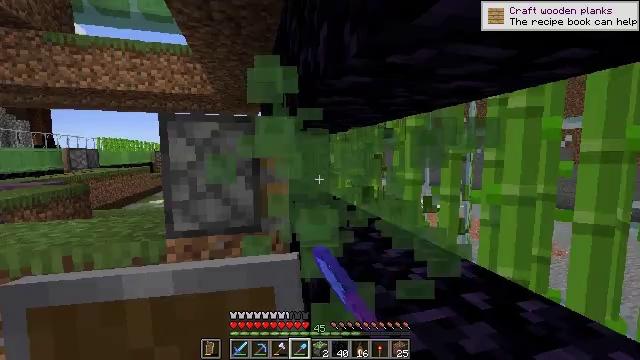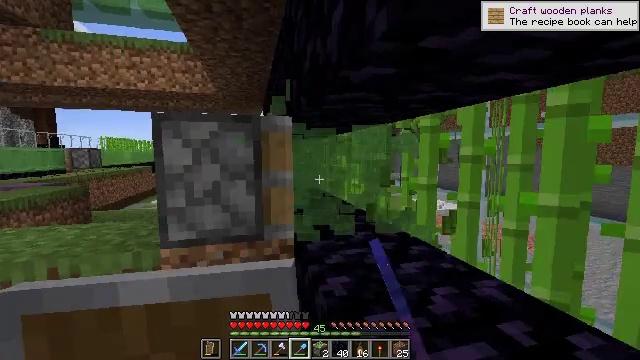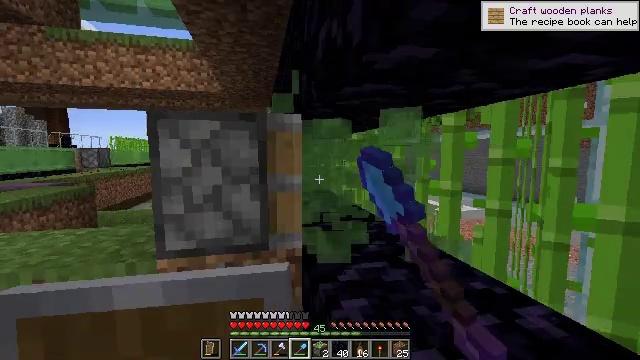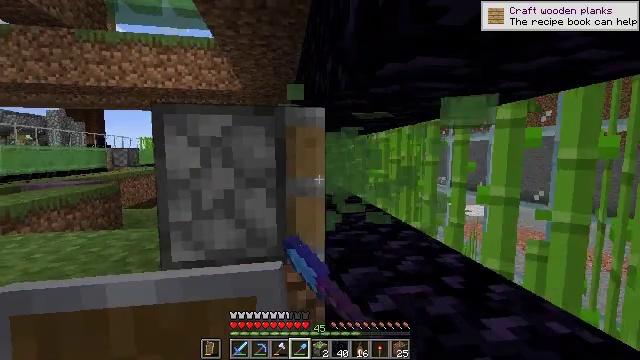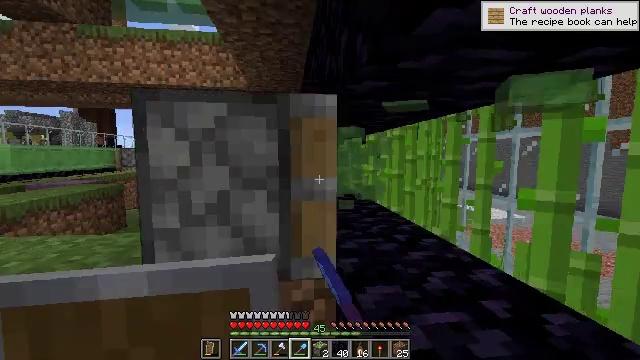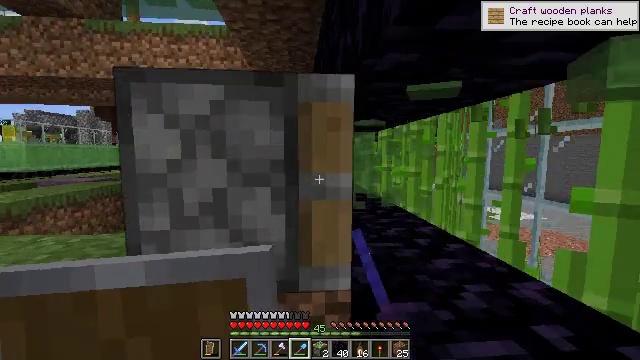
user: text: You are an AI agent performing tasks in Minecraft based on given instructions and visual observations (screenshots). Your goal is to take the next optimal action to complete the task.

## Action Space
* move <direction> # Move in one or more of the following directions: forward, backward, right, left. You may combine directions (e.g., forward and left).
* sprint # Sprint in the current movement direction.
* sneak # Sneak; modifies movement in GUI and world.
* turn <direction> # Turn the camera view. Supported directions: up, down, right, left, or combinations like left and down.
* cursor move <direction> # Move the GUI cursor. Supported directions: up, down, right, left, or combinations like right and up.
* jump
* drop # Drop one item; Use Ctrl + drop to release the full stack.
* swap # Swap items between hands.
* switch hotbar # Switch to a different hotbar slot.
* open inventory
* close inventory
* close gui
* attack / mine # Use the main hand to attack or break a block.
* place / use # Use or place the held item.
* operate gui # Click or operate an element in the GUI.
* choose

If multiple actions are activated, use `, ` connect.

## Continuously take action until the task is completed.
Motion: motion action
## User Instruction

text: Attack the slime block to pick it up.
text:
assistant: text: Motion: move forward, attack / mine
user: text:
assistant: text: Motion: move forward, turn left, attack / mine
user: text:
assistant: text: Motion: move forward, turn left
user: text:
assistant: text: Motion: move forward, turn left
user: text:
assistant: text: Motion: move forward, turn left
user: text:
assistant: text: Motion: no_op